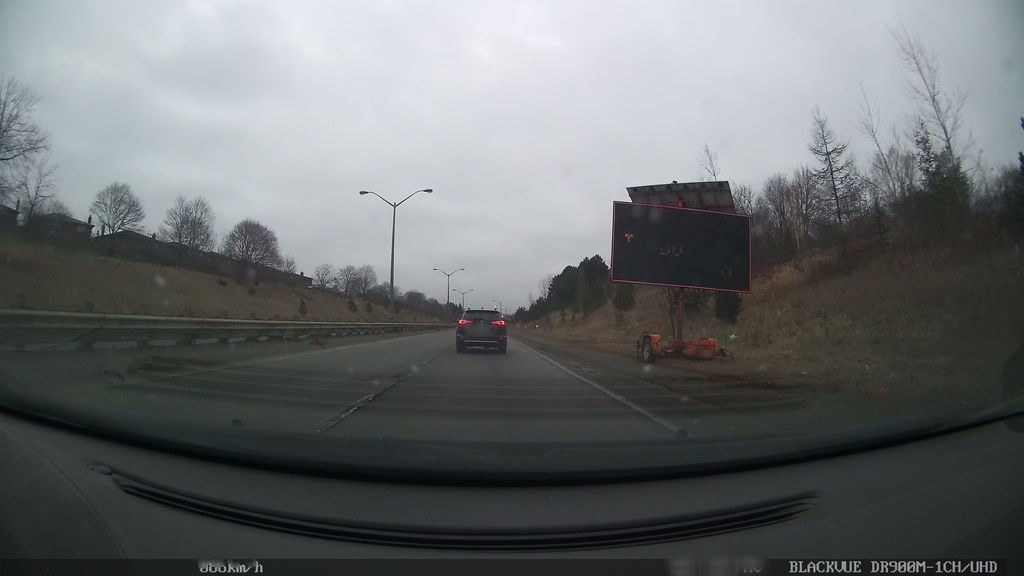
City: toronto